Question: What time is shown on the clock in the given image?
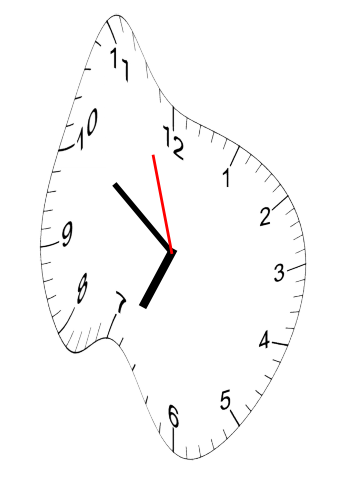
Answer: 06:50:57